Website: crate-barrel
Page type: billing-address
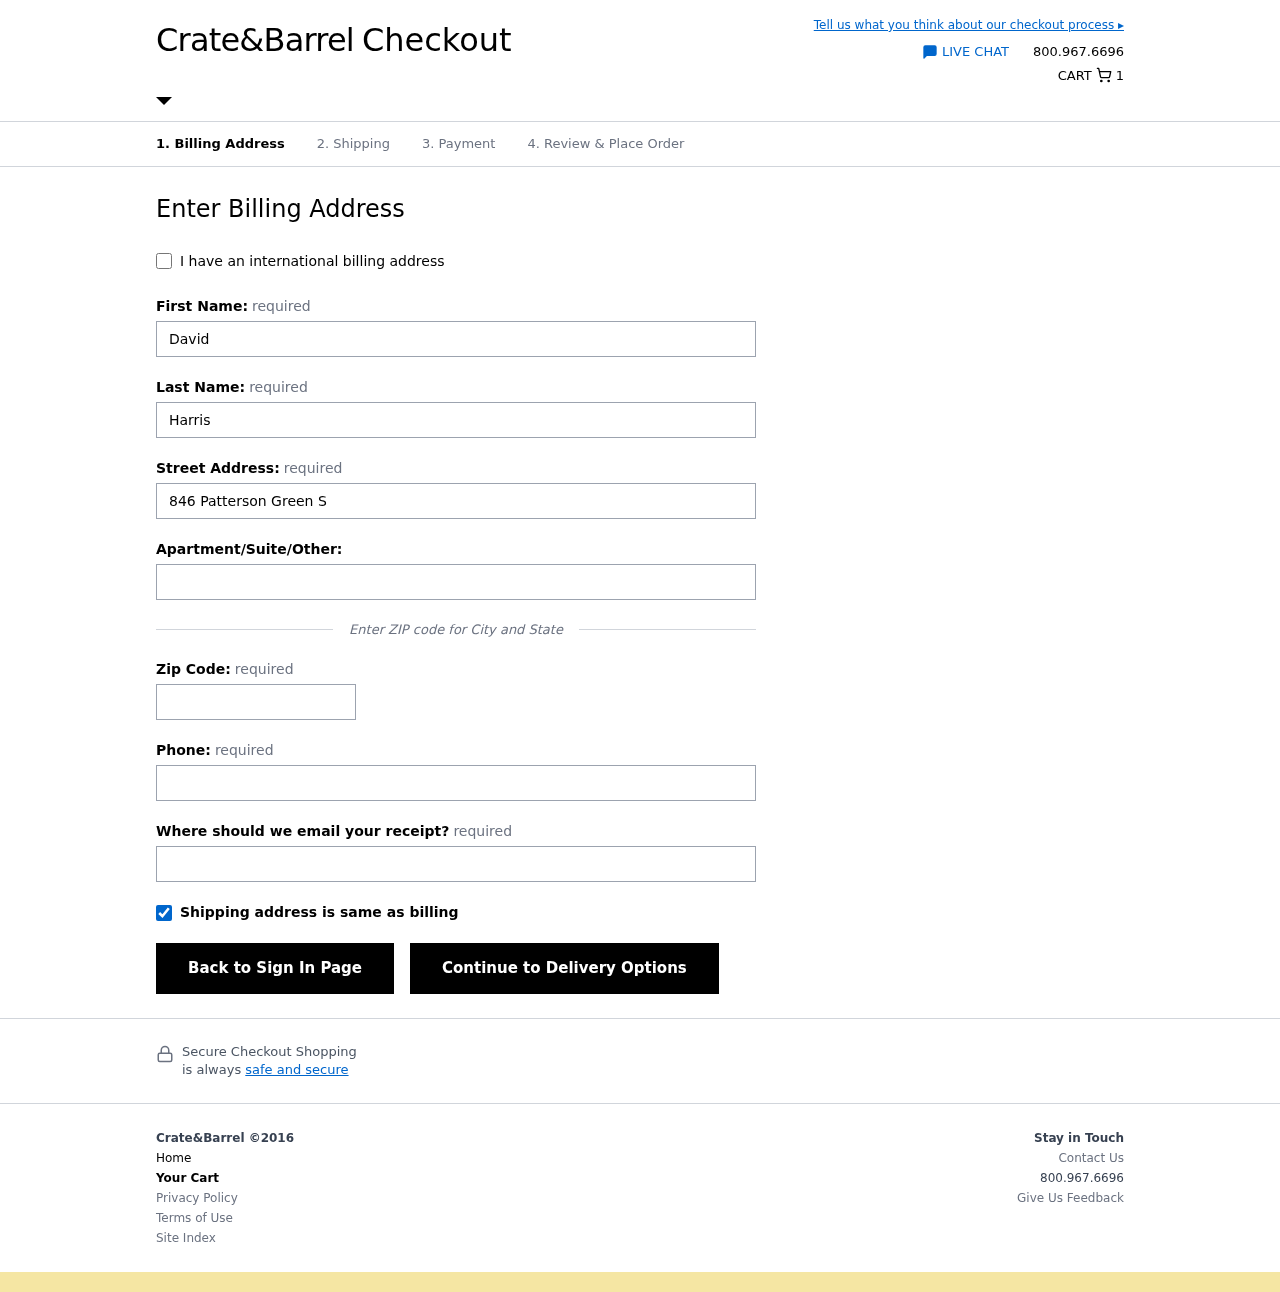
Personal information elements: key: PII_EMAIL
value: davidharris@hotmail.com
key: PII_FIRSTNAME
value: David
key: PII_LASTNAME
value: Harris
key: PII_PHONE
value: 5072593866
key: PII_POSTCODE
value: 06375
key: PII_STREET
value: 846 Patterson Green Suite 940
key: PII_STREET2
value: Suite 215
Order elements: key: ORDER_NUM_ITEMS
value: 1